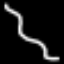
Label: squiggle